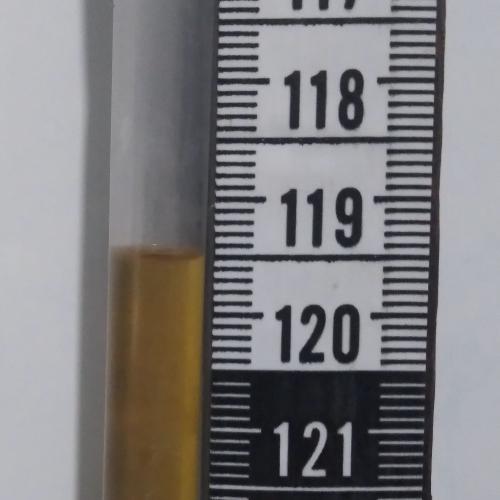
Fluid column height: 119.5 cm